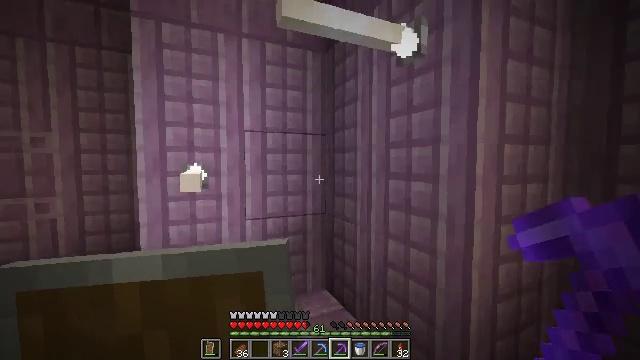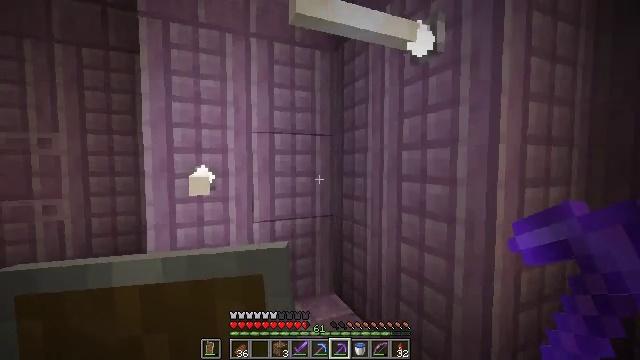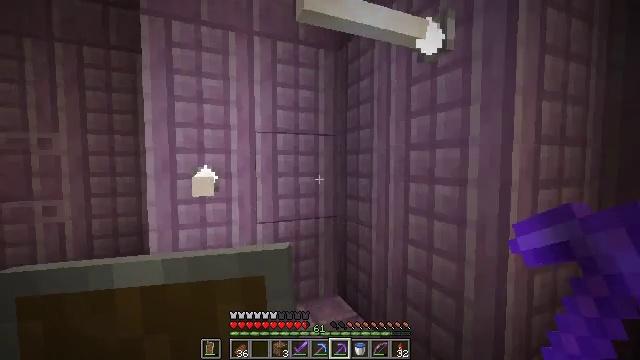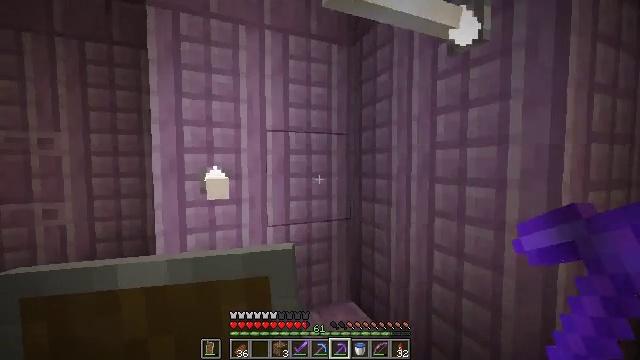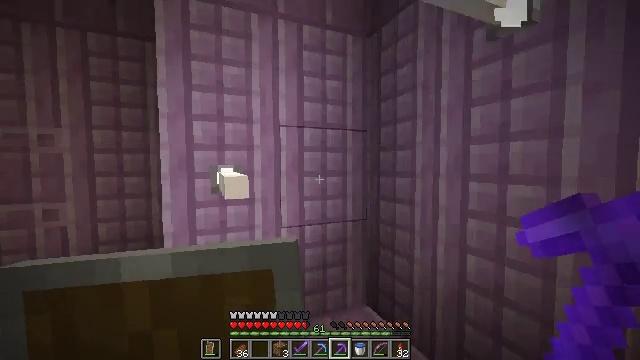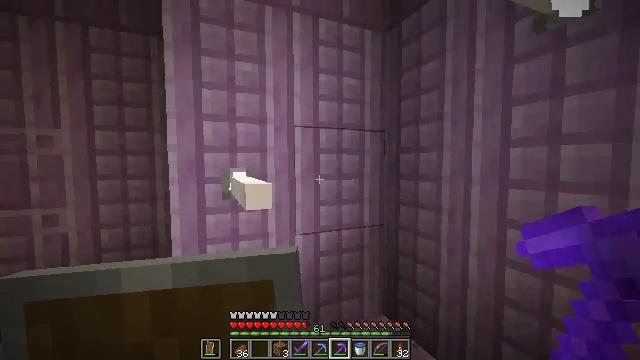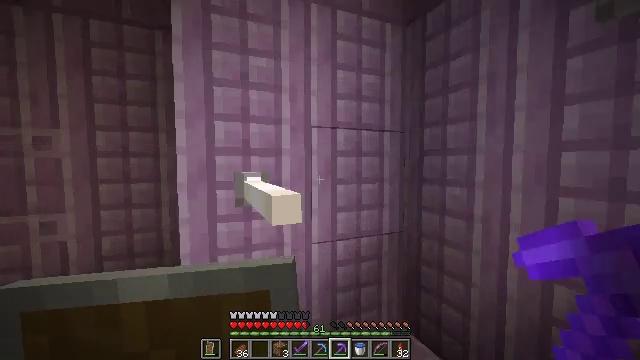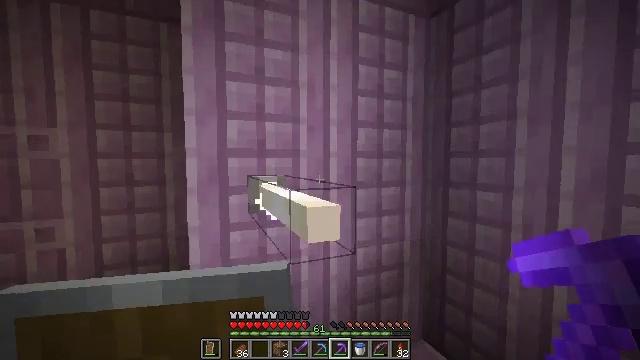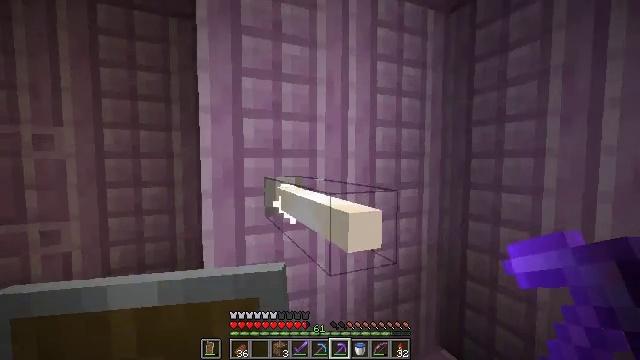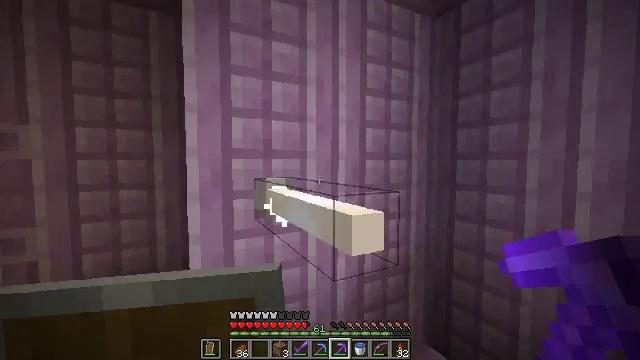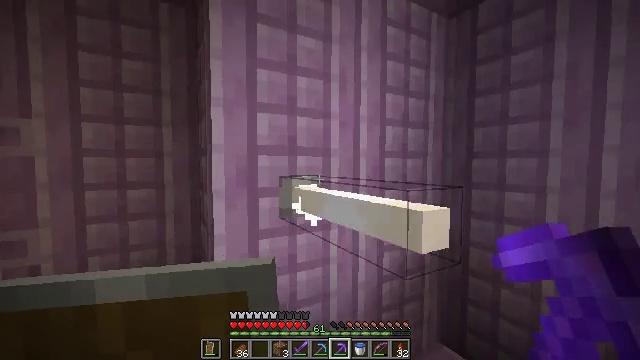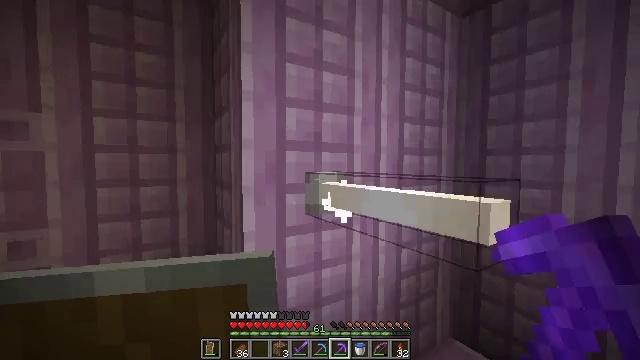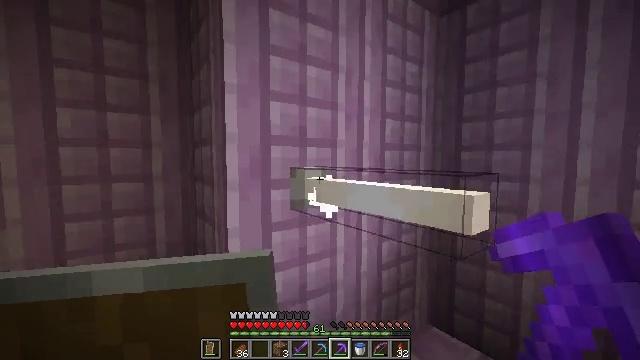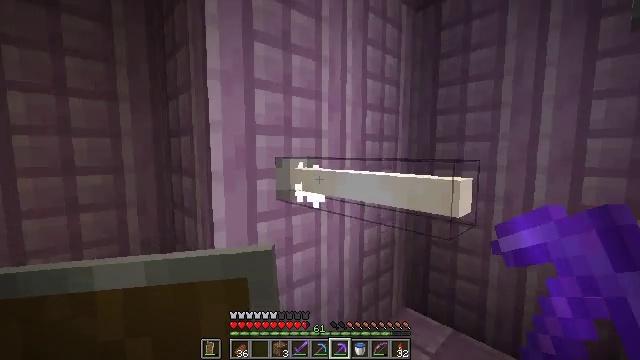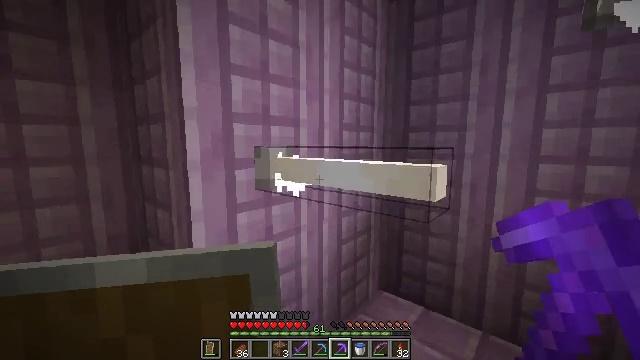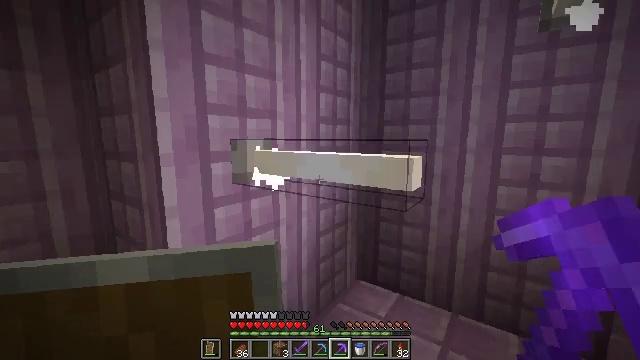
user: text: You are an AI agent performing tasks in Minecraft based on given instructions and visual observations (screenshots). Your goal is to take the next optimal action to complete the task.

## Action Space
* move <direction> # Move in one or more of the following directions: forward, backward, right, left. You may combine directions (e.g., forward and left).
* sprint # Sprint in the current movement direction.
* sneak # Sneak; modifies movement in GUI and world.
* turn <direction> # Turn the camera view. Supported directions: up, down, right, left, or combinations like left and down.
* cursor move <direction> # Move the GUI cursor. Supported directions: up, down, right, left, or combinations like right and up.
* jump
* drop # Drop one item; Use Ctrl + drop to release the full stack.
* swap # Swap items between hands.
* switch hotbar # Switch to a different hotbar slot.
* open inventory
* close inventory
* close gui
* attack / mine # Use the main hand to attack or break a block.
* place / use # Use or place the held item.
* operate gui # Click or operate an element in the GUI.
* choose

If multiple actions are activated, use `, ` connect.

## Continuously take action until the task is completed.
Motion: motion action
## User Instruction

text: Destroy the end rod to pick it up.
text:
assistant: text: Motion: move forward and move left
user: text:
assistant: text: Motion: move forward and move left
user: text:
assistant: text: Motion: move forward and move left
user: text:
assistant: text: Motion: move forward and move left
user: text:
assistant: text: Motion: move forward and move left
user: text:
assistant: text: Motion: move forward and move left
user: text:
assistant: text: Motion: move forward and move left
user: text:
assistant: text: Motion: move left
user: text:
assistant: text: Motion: move left, turn right
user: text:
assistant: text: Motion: move left, turn right
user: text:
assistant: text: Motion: turn right
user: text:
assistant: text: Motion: turn right and down
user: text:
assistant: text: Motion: turn right and down
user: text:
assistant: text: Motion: turn right and down
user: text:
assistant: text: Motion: turn right and down
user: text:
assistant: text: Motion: turn right and down
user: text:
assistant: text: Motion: no_op
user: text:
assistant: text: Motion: no_op
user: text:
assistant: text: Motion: no_op
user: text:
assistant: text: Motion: no_op
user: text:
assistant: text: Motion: no_op
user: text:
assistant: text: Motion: no_op
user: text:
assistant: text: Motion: no_op
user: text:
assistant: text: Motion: no_op
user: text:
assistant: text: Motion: no_op
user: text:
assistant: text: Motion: no_op
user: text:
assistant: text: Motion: no_op
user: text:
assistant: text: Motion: no_op
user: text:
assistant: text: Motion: no_op
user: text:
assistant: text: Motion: no_op